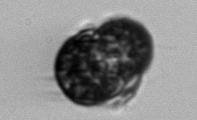
Label: Mesodinium